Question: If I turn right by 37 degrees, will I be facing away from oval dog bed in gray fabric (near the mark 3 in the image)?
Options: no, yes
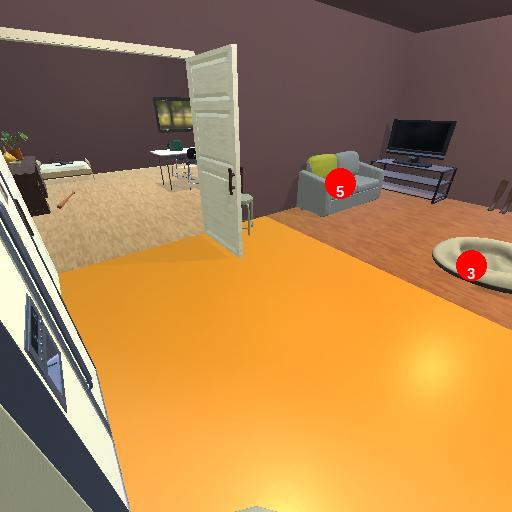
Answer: no